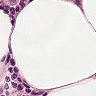
Metastatic tissue present: no